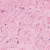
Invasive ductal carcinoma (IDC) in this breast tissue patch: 0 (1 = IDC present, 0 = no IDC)